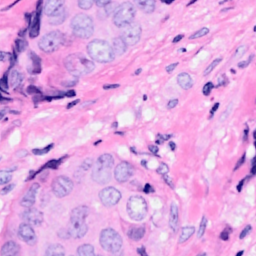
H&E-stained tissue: Breast